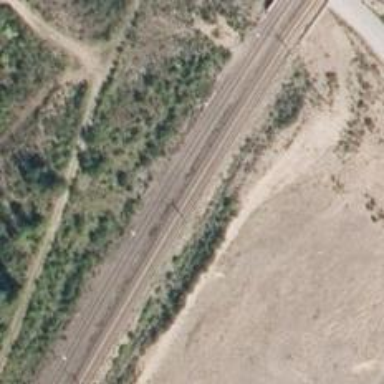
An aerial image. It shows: Continuous rail railway with electrified contact line.